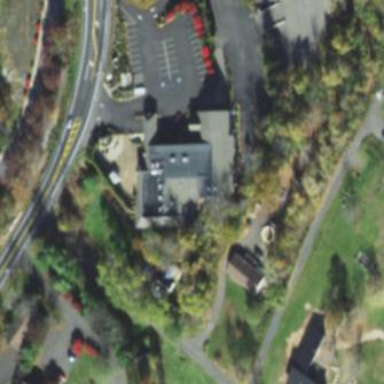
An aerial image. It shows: Conference centre building.